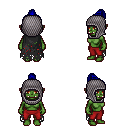
a pixel art fantasy rpg character, female body template, orc, green skin, black tattered cape, red pants, blue short topknot hairstyle, chain hood, four views (front, back, left, right), 2x2 character sprite sheet, small pixel art, hard edges, no anti-aliasing